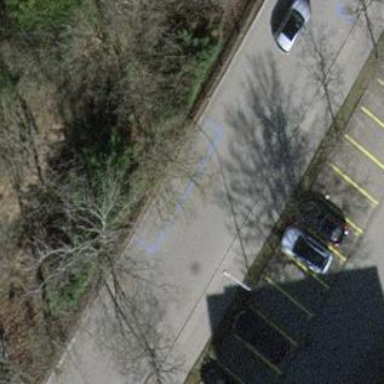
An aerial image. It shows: Parking lane with asphalt surface.